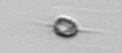
Label: Acanthoica_quattrospina